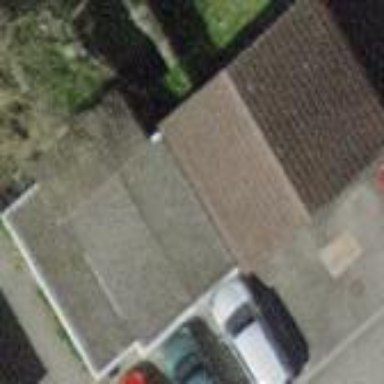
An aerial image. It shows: Garage building.